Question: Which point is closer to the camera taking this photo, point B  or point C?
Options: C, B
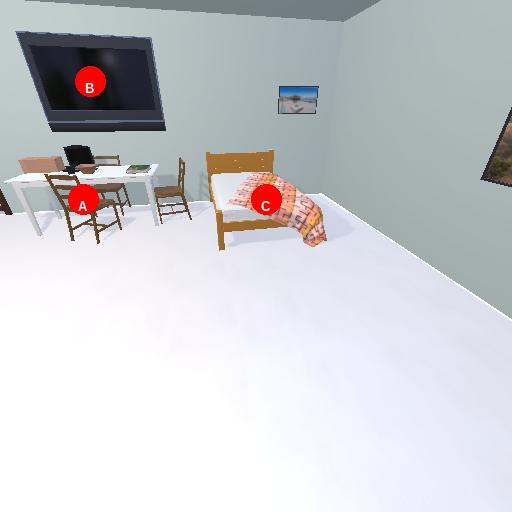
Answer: C